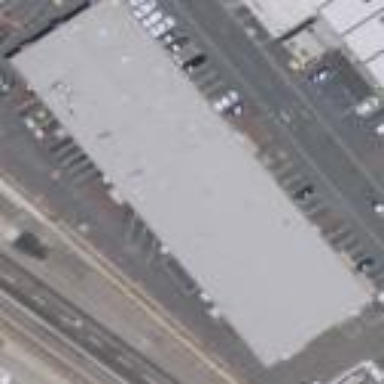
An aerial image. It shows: Industrial building.